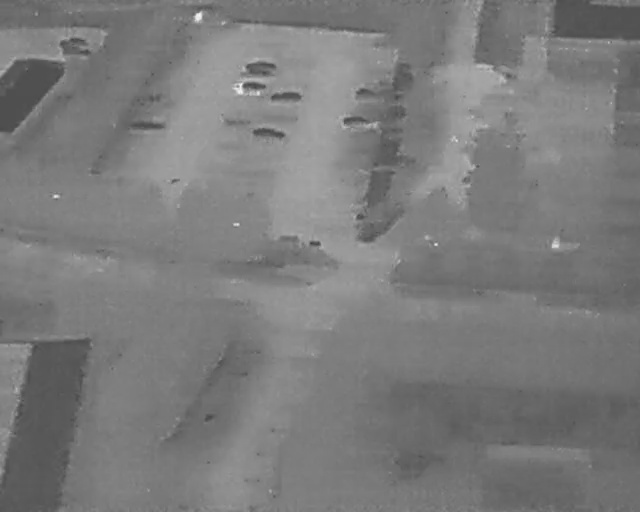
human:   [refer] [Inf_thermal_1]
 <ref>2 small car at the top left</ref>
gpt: <box>[[10, 5, 12, 11, 2], [11, 7, 12, 13, 2]]</box>

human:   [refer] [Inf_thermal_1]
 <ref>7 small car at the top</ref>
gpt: <box>[[39, 10, 41, 16, 2], [39, 11, 41, 18, 2], [37, 14, 40, 20, 2], [43, 15, 45, 22, 2], [40, 22, 43, 29, 2], [56, 15, 58, 21, 2], [54, 20, 57, 27, 2]]</box>